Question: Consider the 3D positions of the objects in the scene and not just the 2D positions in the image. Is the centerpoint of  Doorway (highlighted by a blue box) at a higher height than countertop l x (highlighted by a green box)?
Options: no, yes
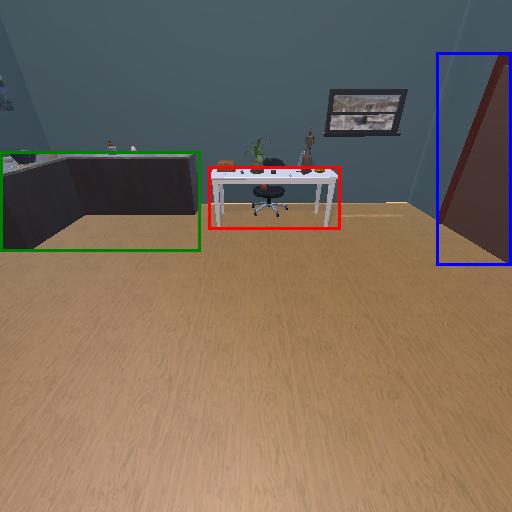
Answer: no